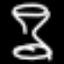
Label: hourglass